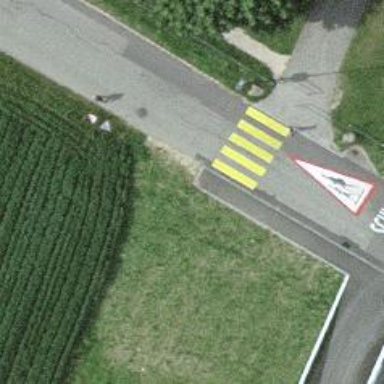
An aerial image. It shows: Zebra crossing on the road.